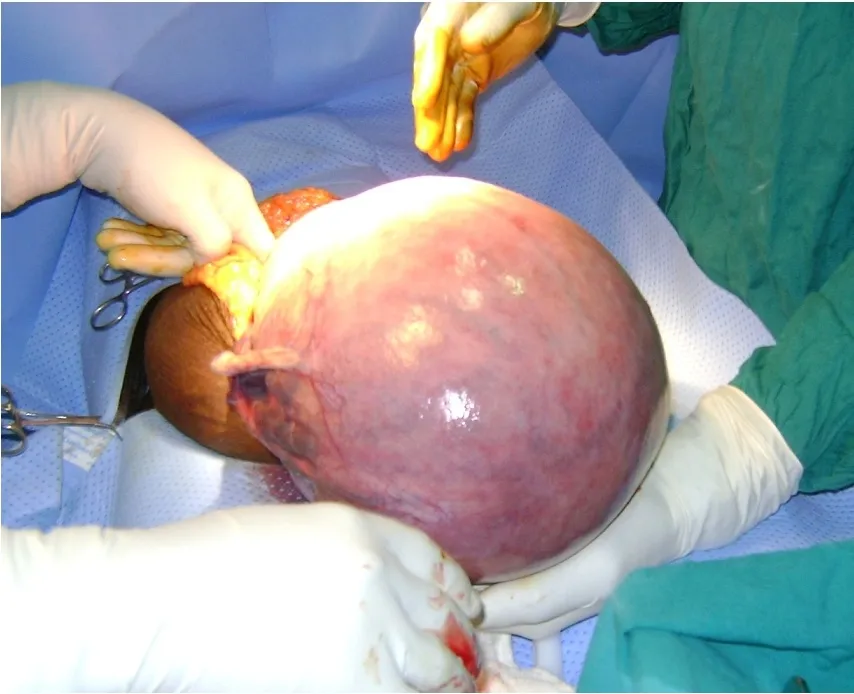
Full term pregnancy in umbilical hernia - uterus exposed during surgery.
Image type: medical_photograph (other_medical_photograph)